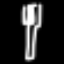
Label: fork